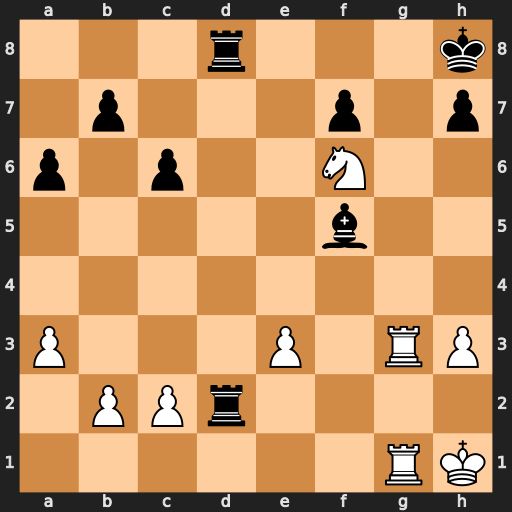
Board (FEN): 3r3k/1p3p1p/p1p2N2/5b2/8/P3P1RP/1PPr4/6RK
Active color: w
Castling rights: -
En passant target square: -
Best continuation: Rg8+ Rxg8 Rxg8#